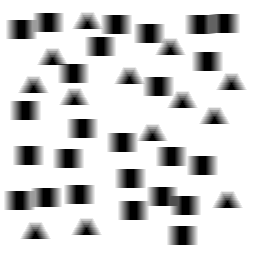
Squares: 25
Triangles: 13
Stars: 0
Total shapes: 38